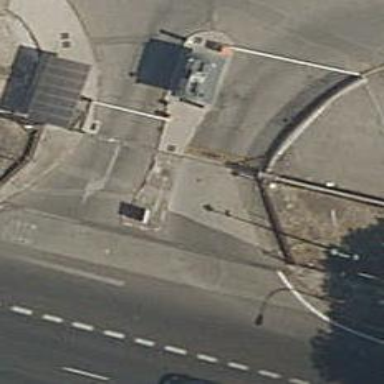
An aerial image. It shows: Lift gate barrier.